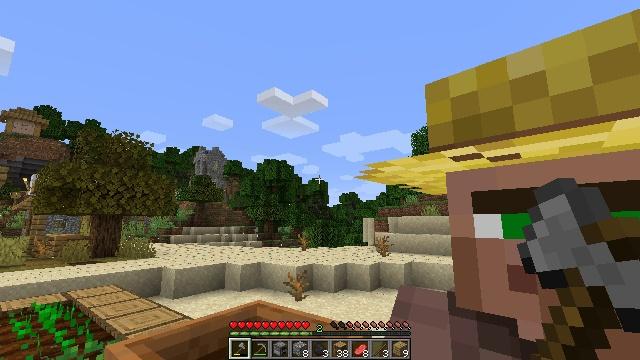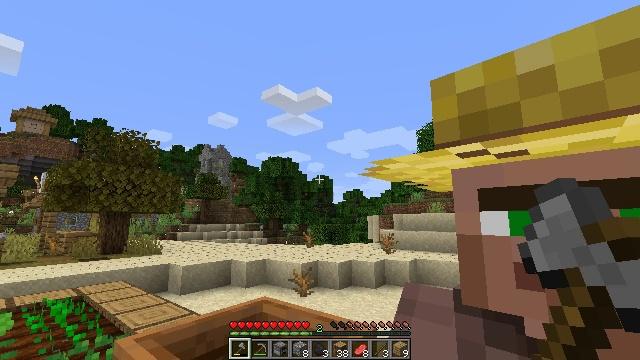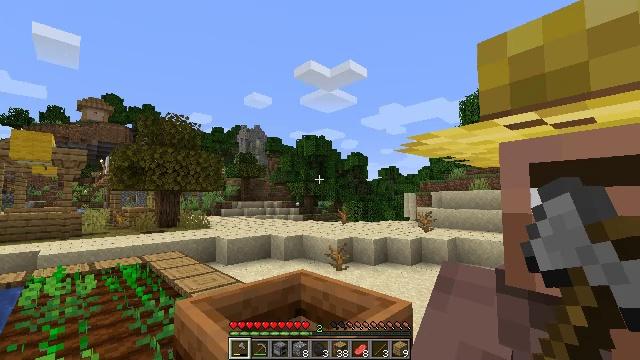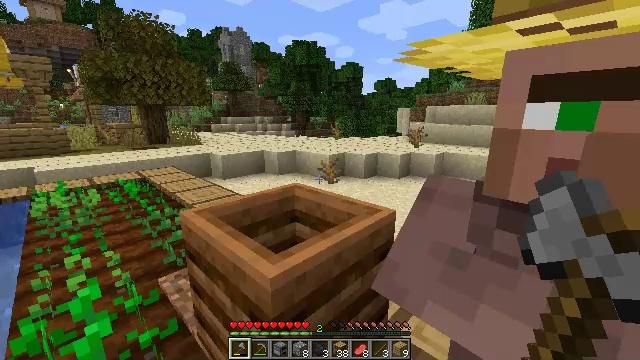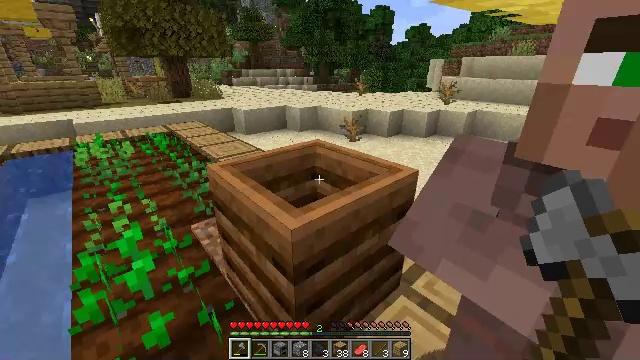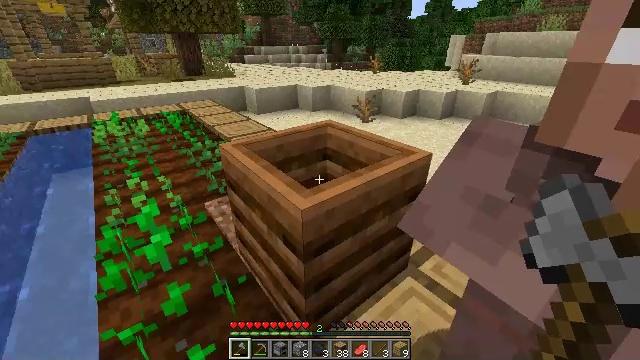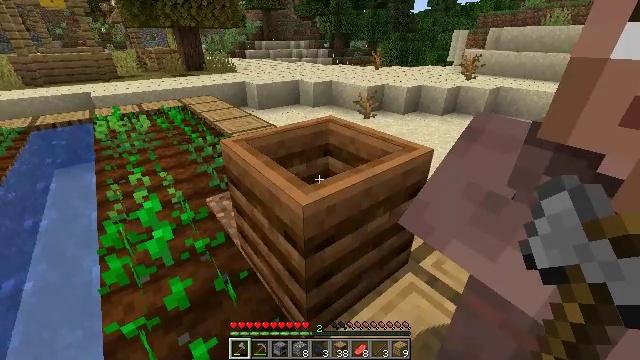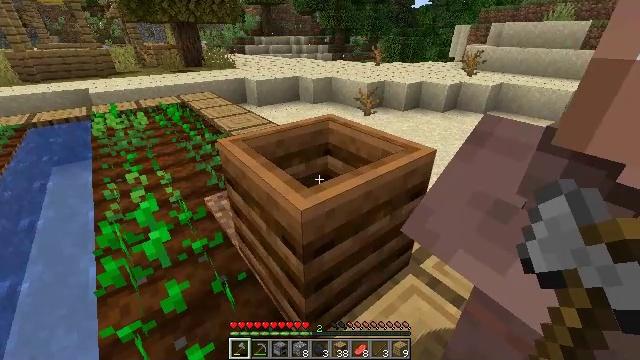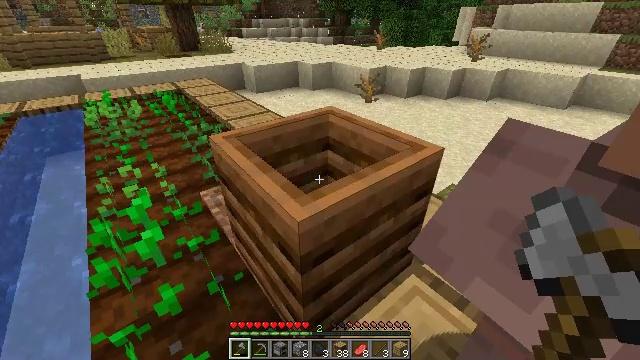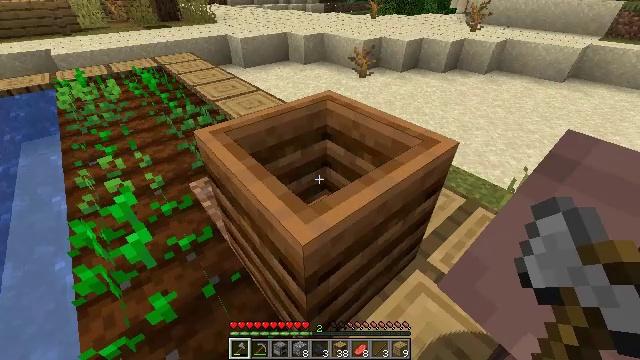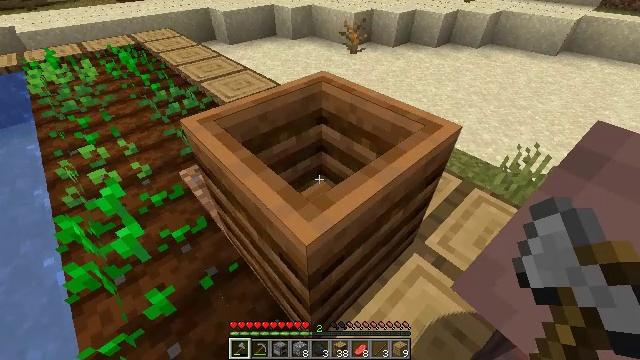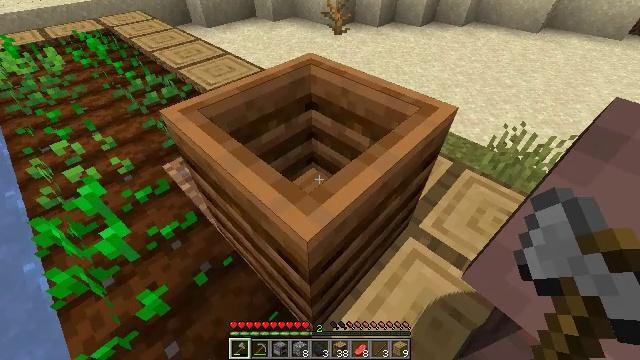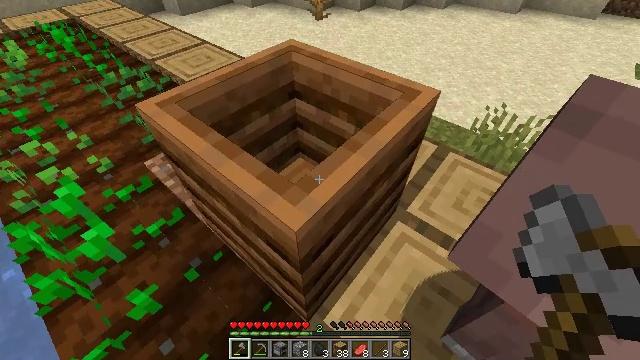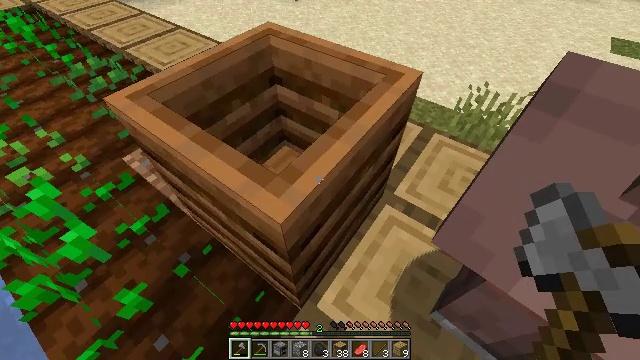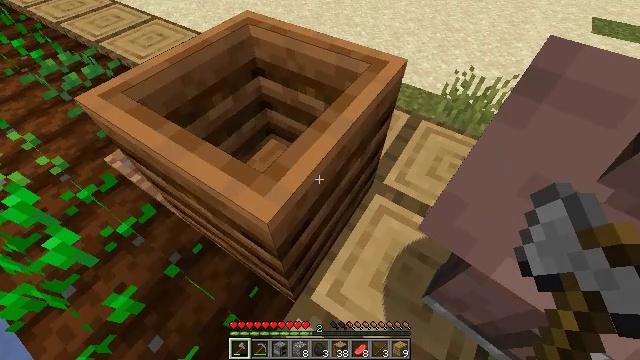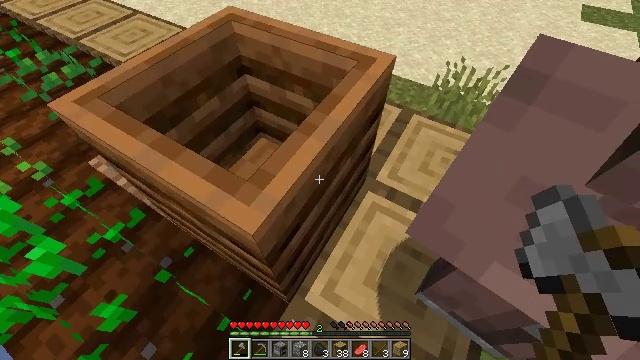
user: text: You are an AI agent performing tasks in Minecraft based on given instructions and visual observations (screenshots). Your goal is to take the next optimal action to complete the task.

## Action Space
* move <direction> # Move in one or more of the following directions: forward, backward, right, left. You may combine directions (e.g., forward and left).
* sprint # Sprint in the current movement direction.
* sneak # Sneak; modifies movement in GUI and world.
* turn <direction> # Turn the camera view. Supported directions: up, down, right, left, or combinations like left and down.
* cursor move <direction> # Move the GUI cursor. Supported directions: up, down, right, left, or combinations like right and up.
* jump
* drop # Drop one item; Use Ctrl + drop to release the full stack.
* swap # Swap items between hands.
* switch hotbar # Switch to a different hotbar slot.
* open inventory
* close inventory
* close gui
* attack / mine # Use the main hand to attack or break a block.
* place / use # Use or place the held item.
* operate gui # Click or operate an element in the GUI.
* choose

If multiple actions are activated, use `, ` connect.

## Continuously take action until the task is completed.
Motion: motion action
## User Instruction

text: Break the composter to recycle it.
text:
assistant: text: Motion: turn left
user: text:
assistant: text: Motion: turn left and down
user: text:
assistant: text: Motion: turn right and down
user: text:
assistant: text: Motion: turn left and down
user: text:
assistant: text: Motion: turn left and down
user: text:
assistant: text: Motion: no_op
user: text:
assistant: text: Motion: move forward
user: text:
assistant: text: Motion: move forward, turn down
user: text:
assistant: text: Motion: move forward and move left, turn right and down
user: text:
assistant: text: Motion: move forward and move left, turn right and down
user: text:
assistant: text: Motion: move forward and move left, turn right and down
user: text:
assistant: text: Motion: move forward and move left, turn right and down
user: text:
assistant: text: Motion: move forward and move left, turn right and down
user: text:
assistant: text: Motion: move forward and move left, turn right and down
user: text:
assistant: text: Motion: move forward, turn right and down
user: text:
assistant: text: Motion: turn right and down
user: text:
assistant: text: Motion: turn right
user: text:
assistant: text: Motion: turn up
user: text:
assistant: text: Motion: turn left and up
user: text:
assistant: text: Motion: move left, turn left
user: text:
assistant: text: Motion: move left, turn left
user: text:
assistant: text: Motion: turn left and up
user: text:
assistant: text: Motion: turn left
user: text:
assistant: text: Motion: move left
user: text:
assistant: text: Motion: move left, turn right
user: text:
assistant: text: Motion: turn right and up
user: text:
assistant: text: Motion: turn right and up
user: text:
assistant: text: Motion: turn right
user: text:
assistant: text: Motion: turn right
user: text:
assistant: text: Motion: move forward and move left, turn right